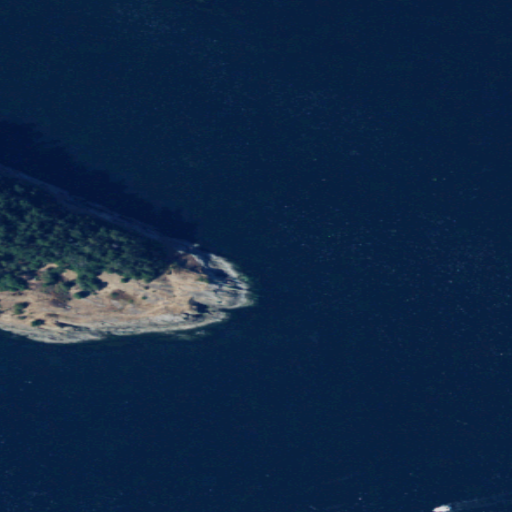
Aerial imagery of cape in Washington named Johnson Point containing open water, grassland, evergreen forest, and herbaceous wetlands